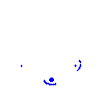
Particle: electron